Interaction volume radius: 5 \u00c5
Interaction volume height: 25 \u00c5
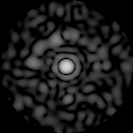
Disorder parameter: 0.794